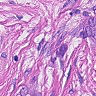
Metastatic tissue present: yes